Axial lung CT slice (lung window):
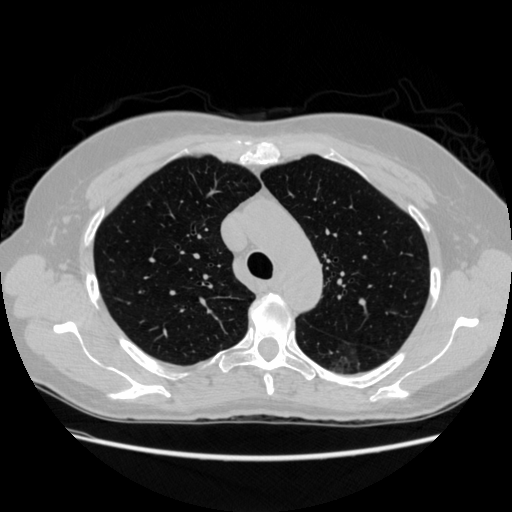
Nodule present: yes
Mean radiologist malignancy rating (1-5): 4.5